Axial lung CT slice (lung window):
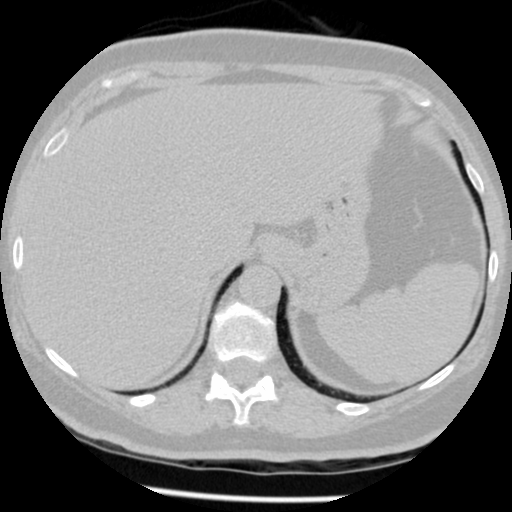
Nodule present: no